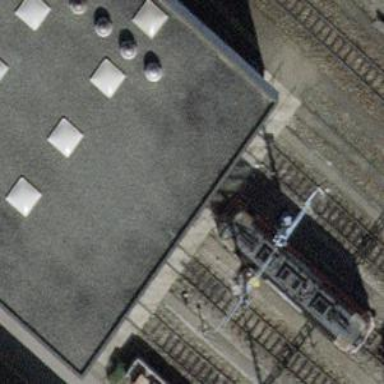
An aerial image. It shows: Rail yard with electrified contact lines for the railway.